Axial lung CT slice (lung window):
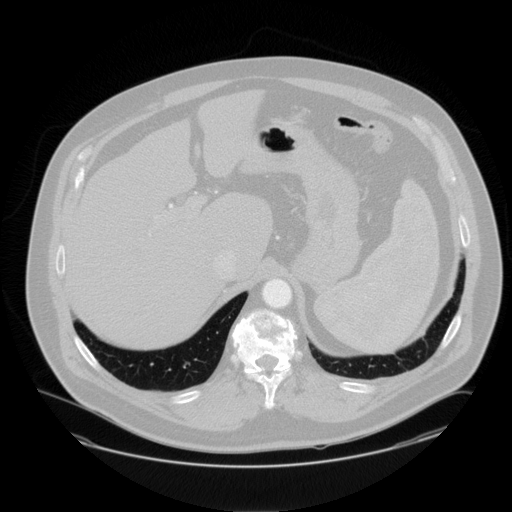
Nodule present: no